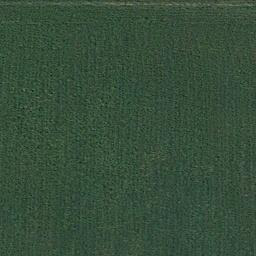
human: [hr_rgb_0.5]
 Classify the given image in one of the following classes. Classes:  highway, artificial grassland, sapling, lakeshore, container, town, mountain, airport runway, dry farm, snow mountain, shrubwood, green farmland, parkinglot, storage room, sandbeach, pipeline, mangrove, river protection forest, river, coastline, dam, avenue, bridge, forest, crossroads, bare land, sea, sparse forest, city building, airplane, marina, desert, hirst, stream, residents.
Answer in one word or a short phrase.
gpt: artificial grassland